Question: See screenshot. Left/Right selection is done using 'firstElementSibling'/'previousElementSibling'. How do I find the bottom or top row items when bottom/top key is pressed?
Use-case 1:
When current selection is "2" and down arrow key (40 keyCode) is pressed I need to select 7. If 7th item was of the same size then 8 item has to be selected.
If current selection is 4 and down key is pressed - then 9th item has to be selected.
Use-case 2:
Similarly, if current selection is 10 and if up arrow key is pressed then 5th item needs to be selected.
Current implementation for the output below:
Working demo: <URL>
'''
<ul class="tiles clearfix">
<li>1</li>
<li id="item-selected">2</li>
<li>3</li>
<li>4</li>
<li>5</li>
<li>6</li>
<li>7</li>
<li>8</li>
<li>9</li>
<li>10</li>
<li>12</li>
<li>13</li>
<li>14</li>
<li>15</li>
<li>16</li>
</ul>
'''
'''
(function (window, document, undefined) {
var apps = function(){},
keyChar,
currElm = document.getElementById("item-selected"),
futureElm;
apps.route = {
desc: "route for app nav."
};
apps.route.NavigateLeft = function (elm) {
elm.setAttribute("id", "");
elm.previousElementSibling ? futureElm = elm.previousElementSibling : futureElm = elm.parentElement.lastElementChild;
futureElm.setAttribute("id", "item-selected");
};
apps.route.NavigateRight = function (elm) {
elm.setAttribute("id", "");
elm.nextElementSibling ? futureElm = elm.nextElementSibling : futureElm = elm.parentElement.firstElementChild;
futureElm.setAttribute("id", "item-selected");
};
apps.route.NavigateTop = function (elm) {
};
apps.route.NavigateBottom = function (elm) {
};
document.addEventListener("keyup", function (e) {
keyChar = e.keyCode;
currElm = document.getElementById("item-selected");
console.log(keyChar);
switch (keyChar) {
case 38:
apps.route.NavigateTop(currElm);
break;
case 40:
apps.route.NavigateBottom(currElm);
break;
case 37:
apps.route.NavigateLeft(currElm);
break;
case 39:
apps.route.NavigateRight(currElm);
break;
case 13:
apps.route.Play(currElm);
break;
default:
break;
}
}, false);
})(window, document);
'''

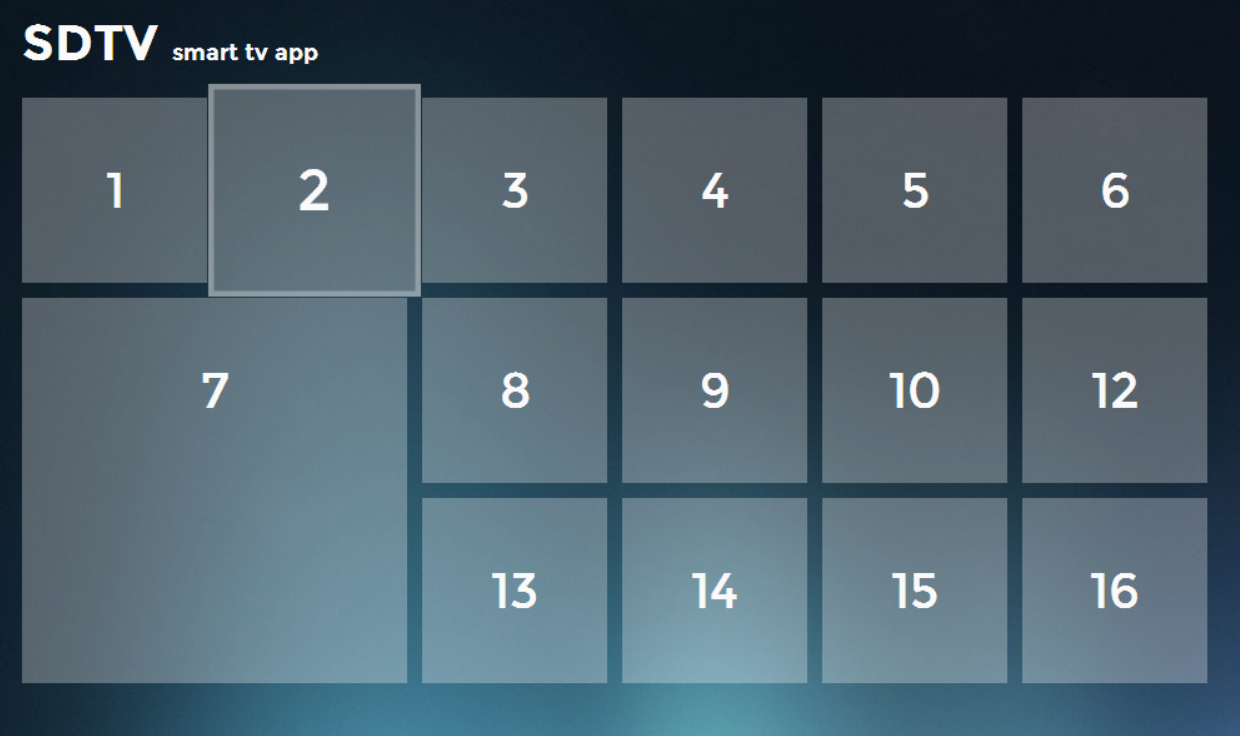
Answer: I think there are a few things wrong with your current approach from the example, not least of which is that there is no eleven spot. That being said let me try to answer as best I can.
For a high level vague answer let me say, that you should probably have the layout abstracted into a model of some sort then act on that, and update the UI accordingly.
For a poor example maybe your layout model would look something like this
'''
var layout = [
1, 2, 3, 4, 5, 6,
7, 7, 8, 9,10,12,
7, 7,13,14,15,16
];
'''
Then you could move around the layout by by increasing/decreasing by 1 for left/right and by as many columns as there are for up and down.
Of course that model would assume that the layout was always like that... but of course with the css you have in the example I think it would be much harder to have a more flexible layout anyway.
I'll maybe give you a poor example here to show what I mean:
<URL>
That way you are not so tied into finding out the info from the DOM, but rather just updating the DOM from your model. Hope that helps.